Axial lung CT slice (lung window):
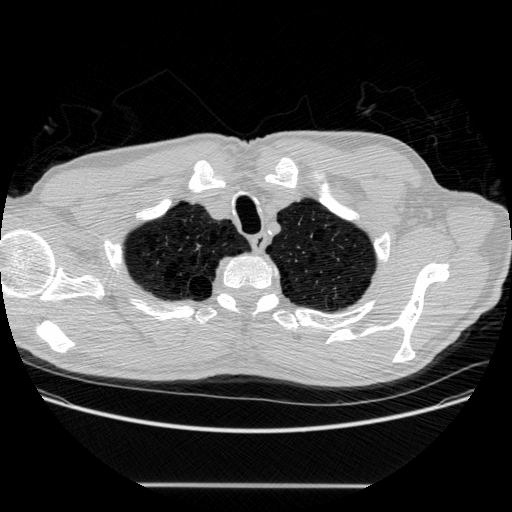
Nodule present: no